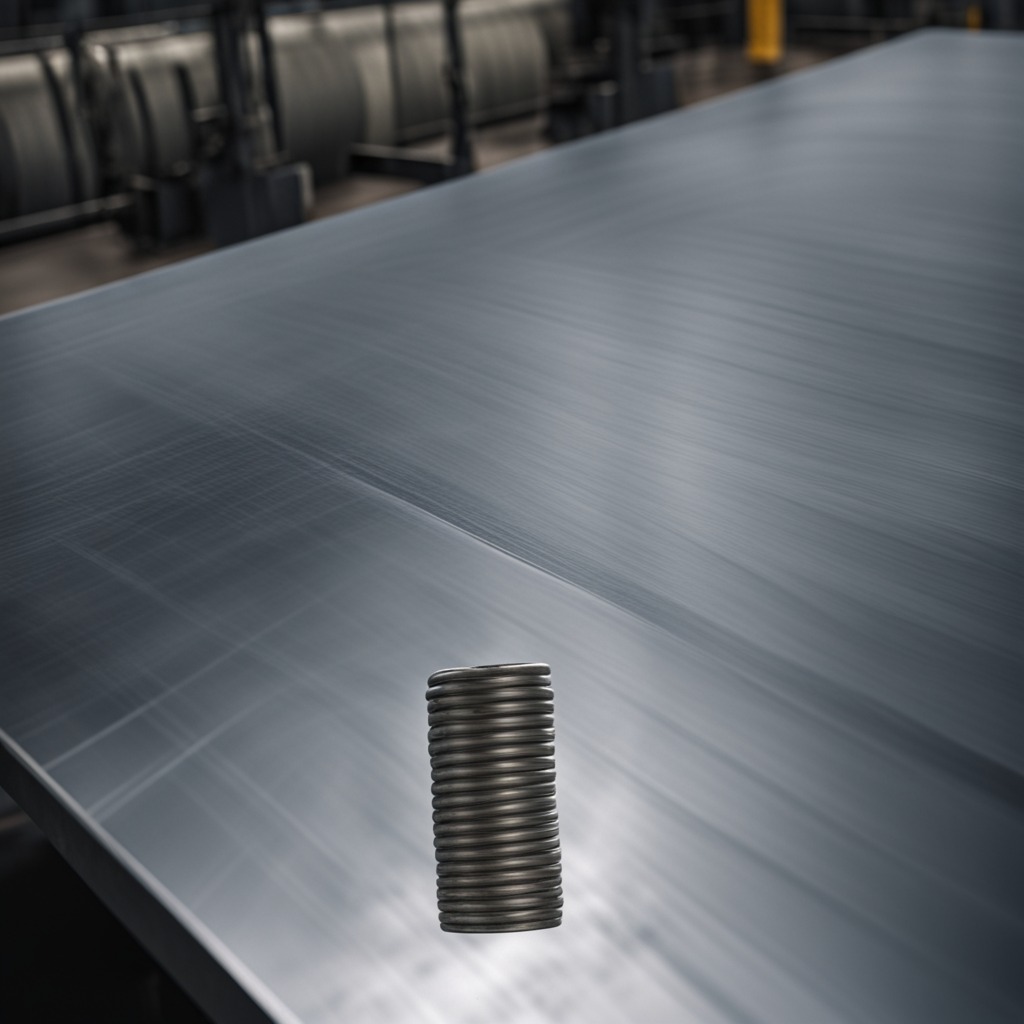
A coiled metal spring is lying on a cold steel table in a mining workshop.